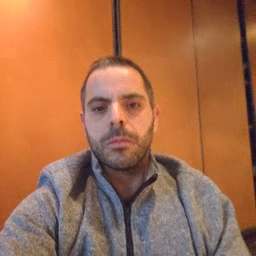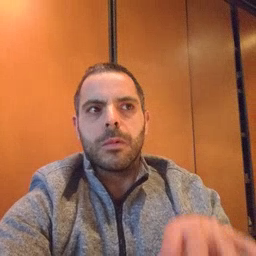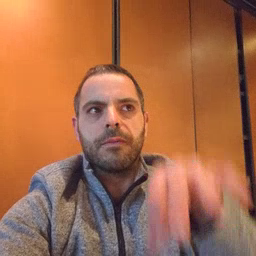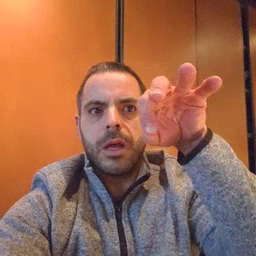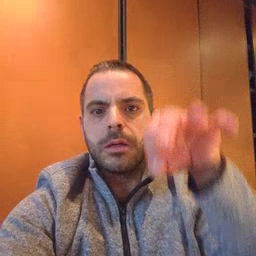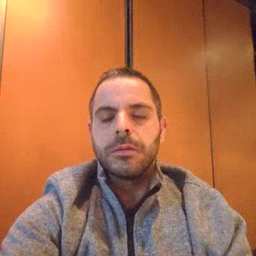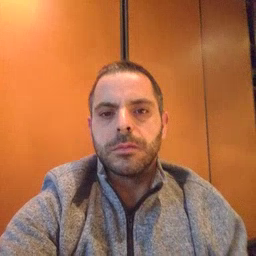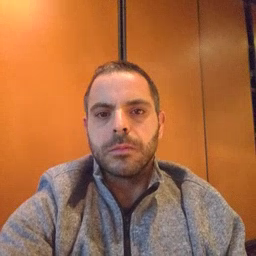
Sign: find